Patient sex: M
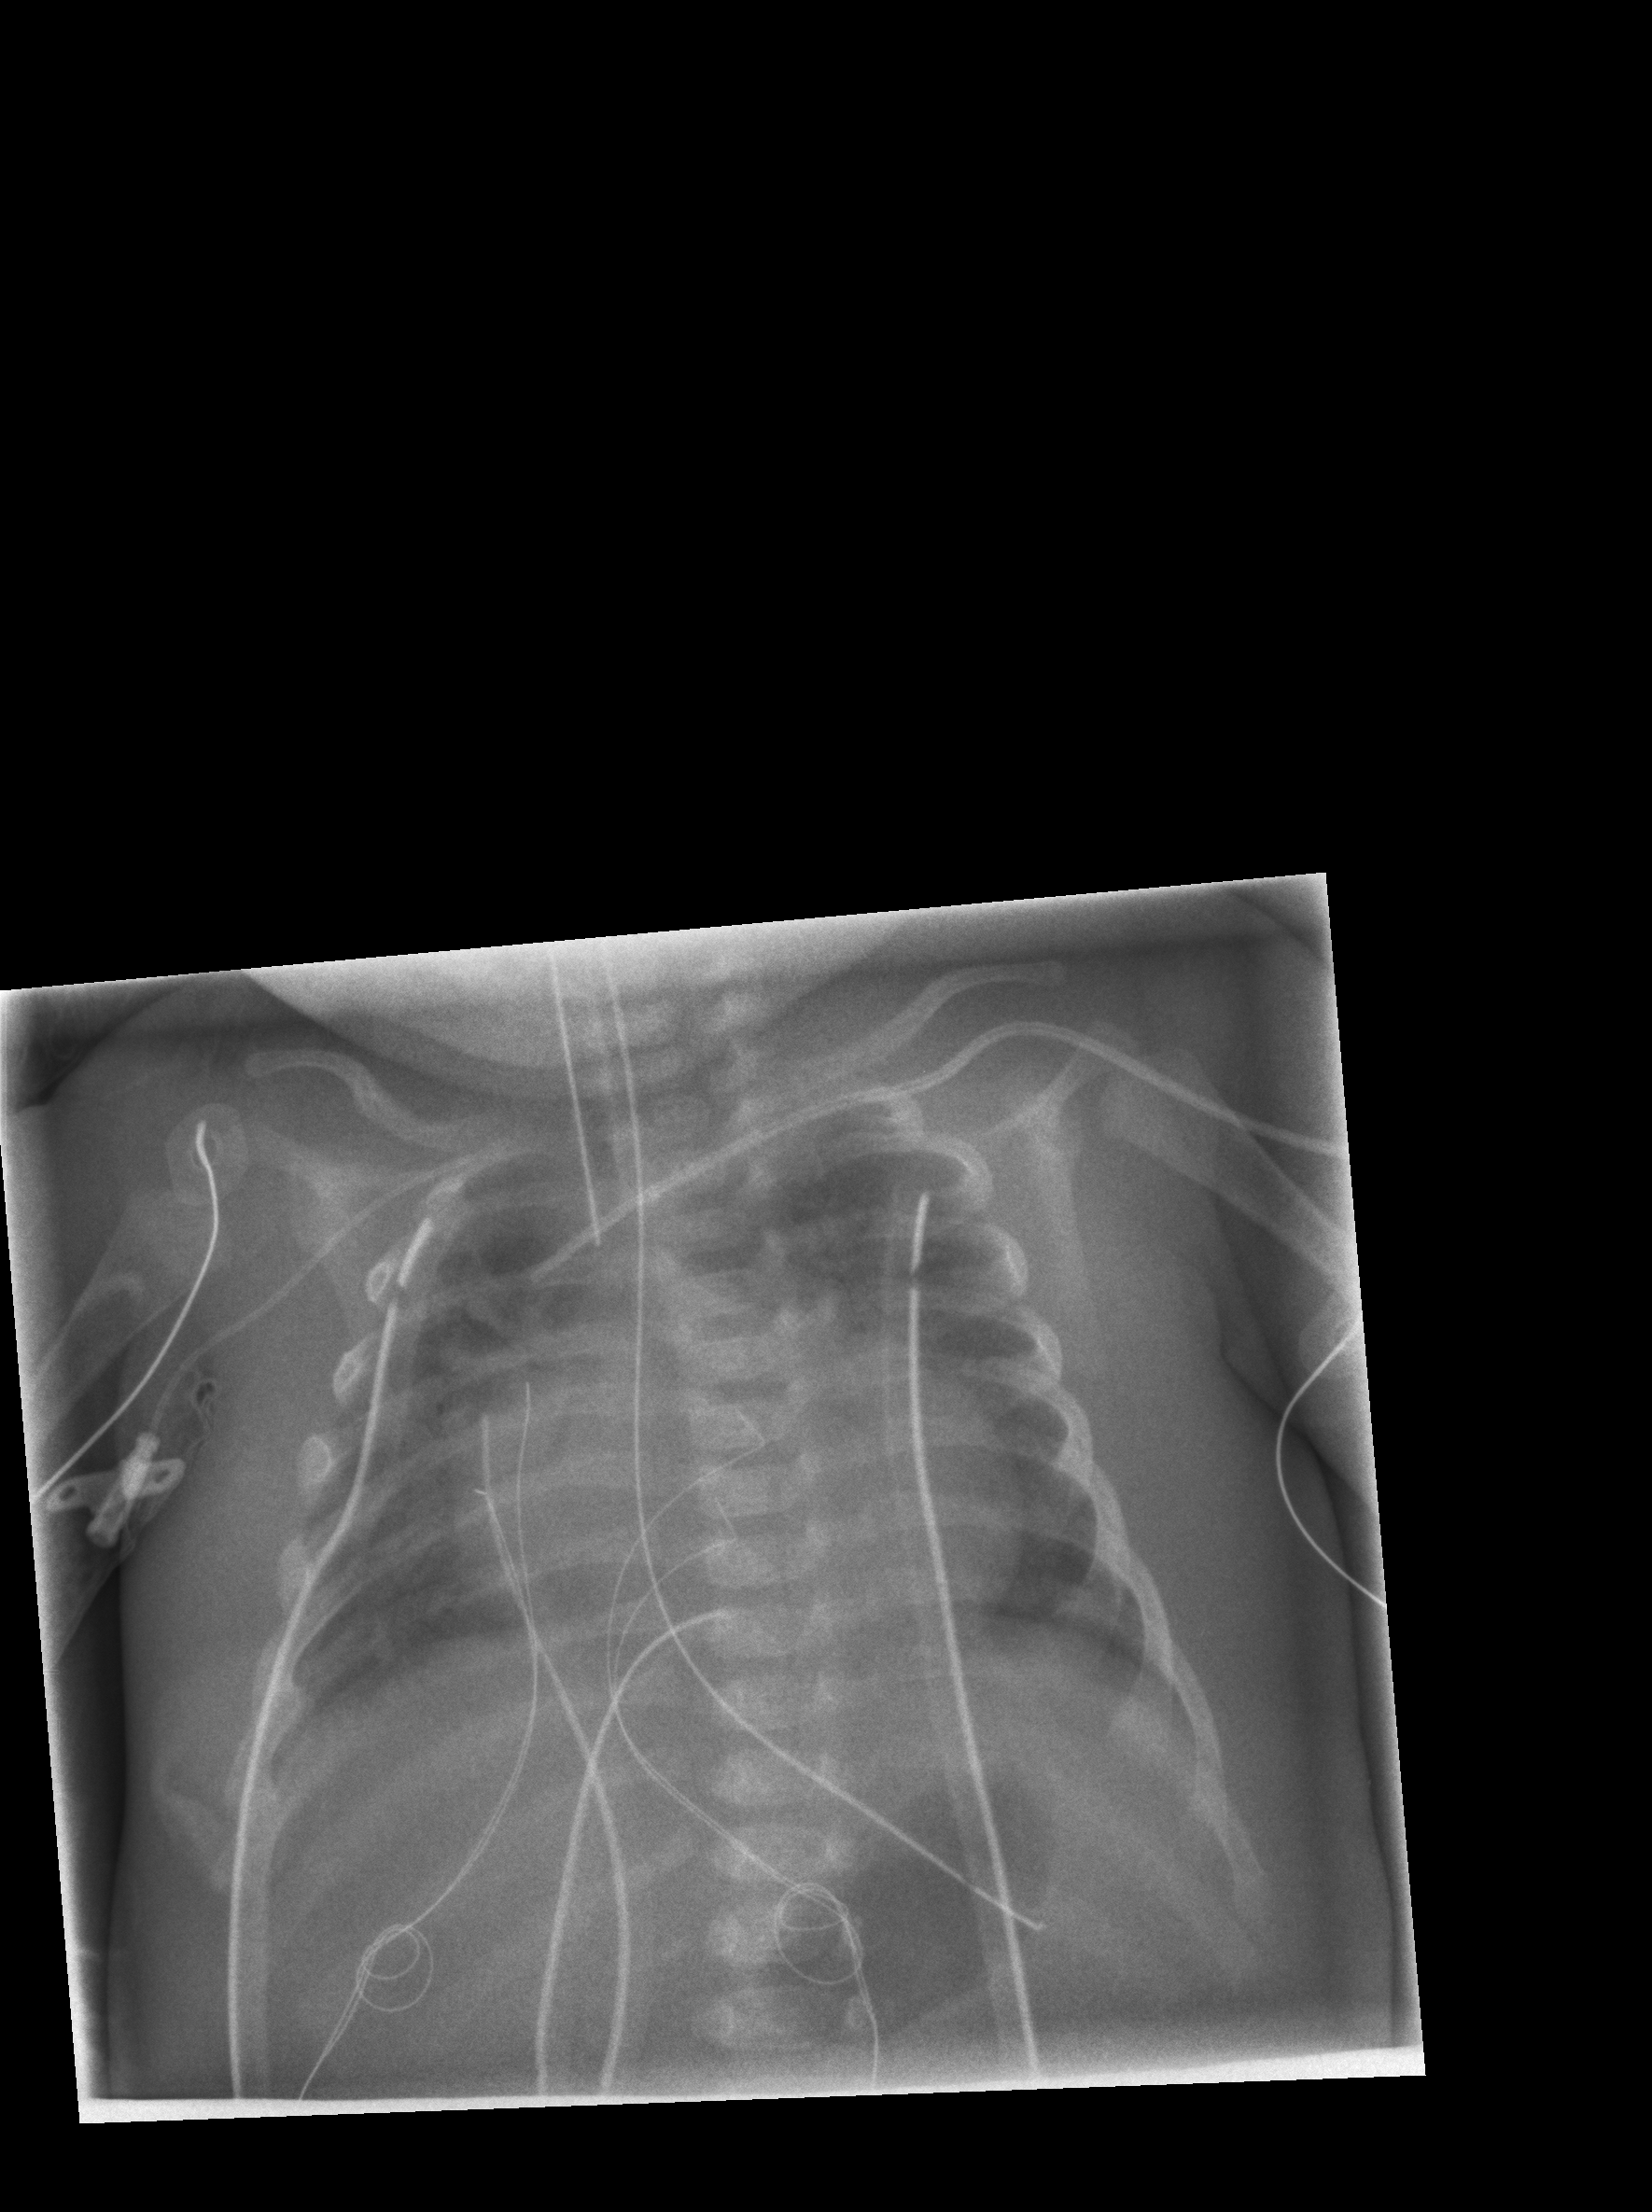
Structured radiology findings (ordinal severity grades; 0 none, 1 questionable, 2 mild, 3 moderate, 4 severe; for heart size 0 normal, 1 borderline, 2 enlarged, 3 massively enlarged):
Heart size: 0
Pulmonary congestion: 0
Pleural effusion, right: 0
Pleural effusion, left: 0
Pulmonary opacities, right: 0
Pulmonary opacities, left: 0
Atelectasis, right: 2
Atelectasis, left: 2